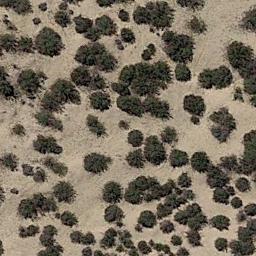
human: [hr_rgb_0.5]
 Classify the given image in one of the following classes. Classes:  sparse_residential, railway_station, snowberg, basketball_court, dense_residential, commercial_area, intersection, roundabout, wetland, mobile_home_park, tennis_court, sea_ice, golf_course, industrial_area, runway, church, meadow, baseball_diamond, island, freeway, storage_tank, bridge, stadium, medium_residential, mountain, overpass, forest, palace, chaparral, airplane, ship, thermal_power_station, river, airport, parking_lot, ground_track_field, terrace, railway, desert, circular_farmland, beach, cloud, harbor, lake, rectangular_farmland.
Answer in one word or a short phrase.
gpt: chaparral